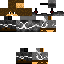
A male human skin with dark skin, wearing brown long hair dressed in a blue hoodie and black pants, featuring a closed mouth.